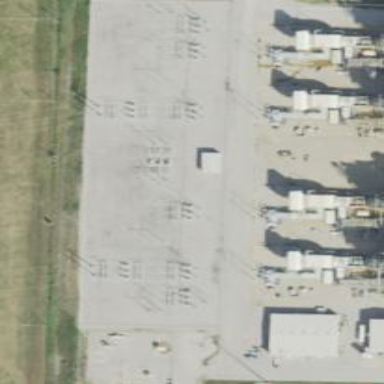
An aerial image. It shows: Switch used for power control.